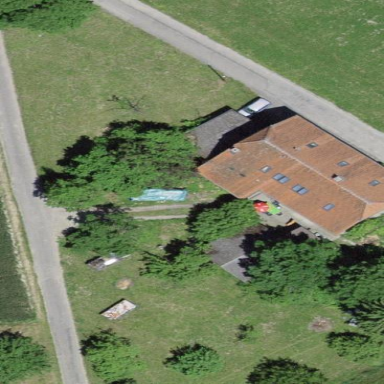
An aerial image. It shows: Farm building.